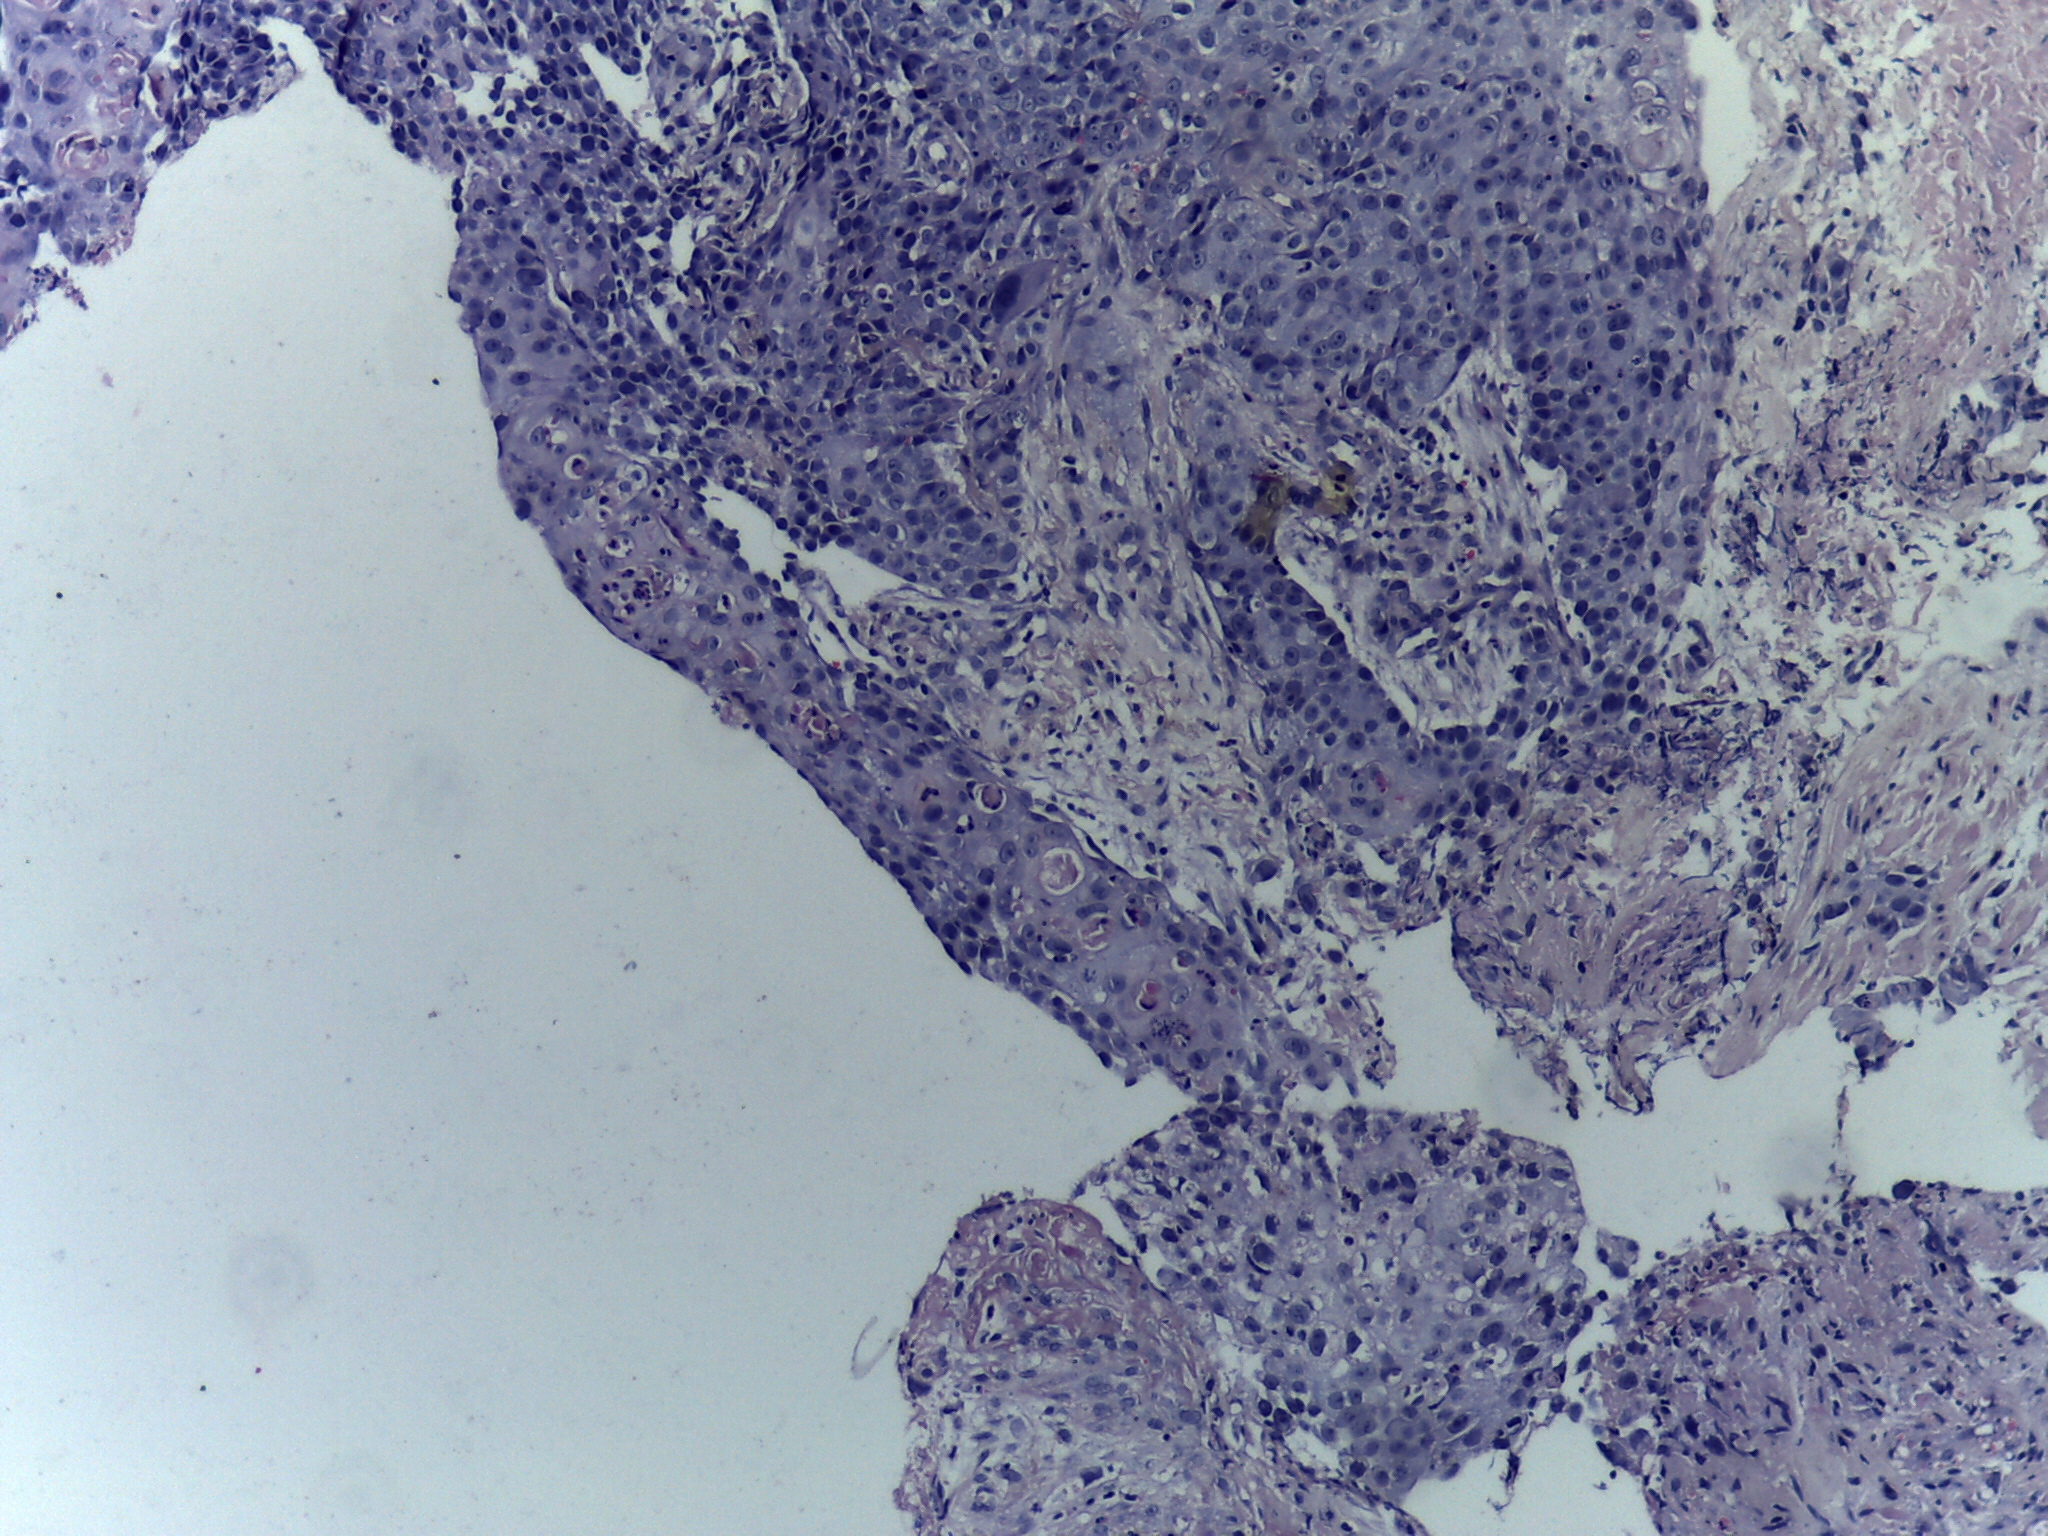
Diagnosis: OSCC